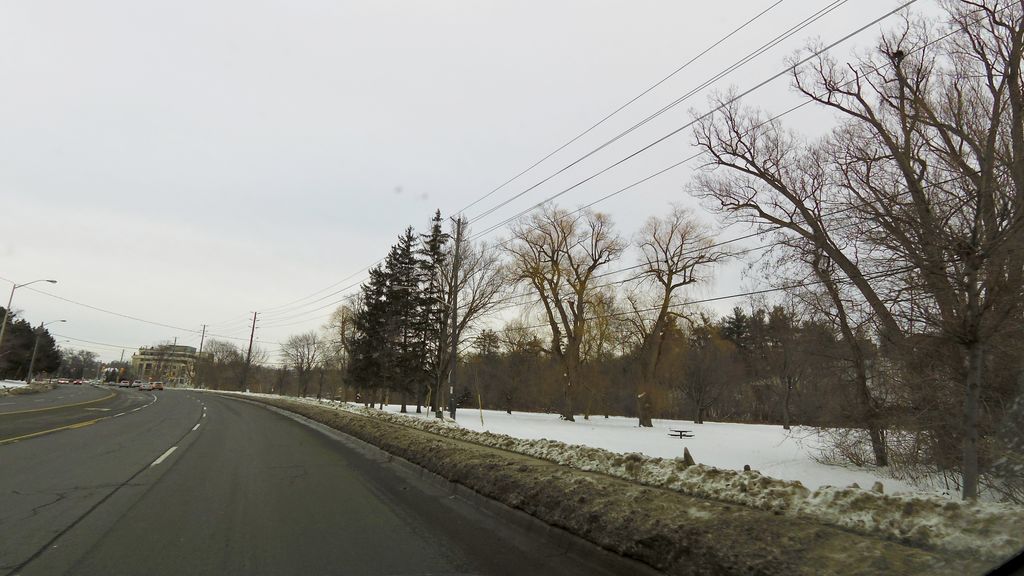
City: toronto